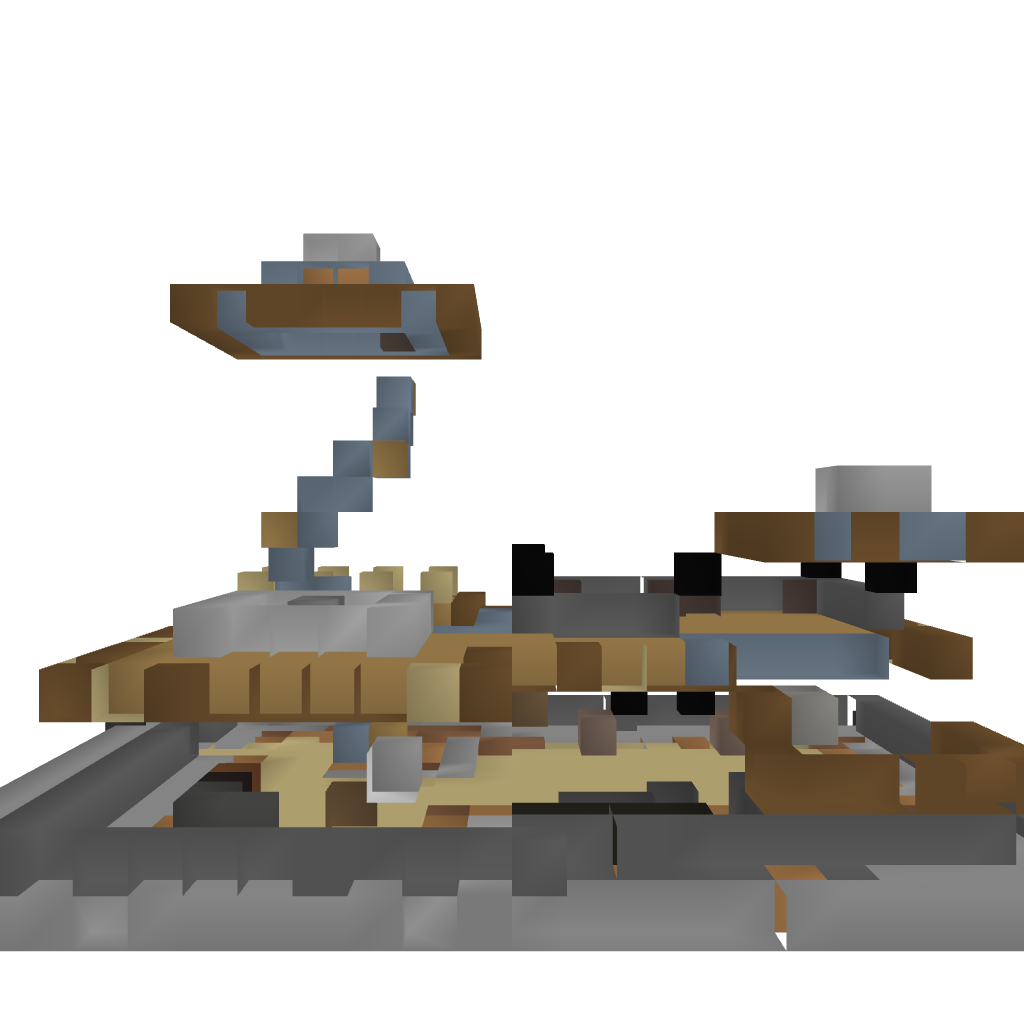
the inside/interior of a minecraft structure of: Futurist-Wood-House